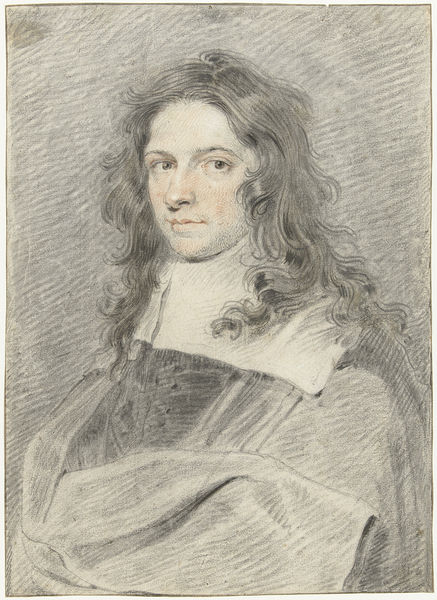
Titel: Portret van een jonge magistraat
Künstler: Jan Cossiers
Standort: Amsterdam
Institution: Rijksmuseum
Schlagwörter: mann, mund, nase, zeichnung, jung, augen, gesicht, kragen, bild, portrait, porträt, gewand, haare, lange haare, mantel, lippen, locken, rosa, junge, schraffur, darstellung, priester, zeichnunng, hallbportrait